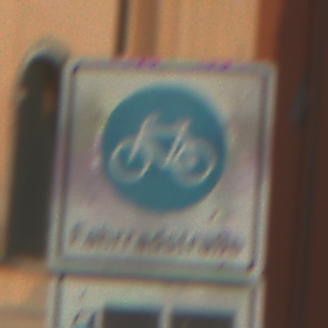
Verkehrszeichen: BeginnFahrradstrasse
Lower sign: MehrspurigeFahrzeugeFrei4
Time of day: MorningAfternoon
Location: Outdoor (Urban)
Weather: Clear
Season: NotSpecified
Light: Natural